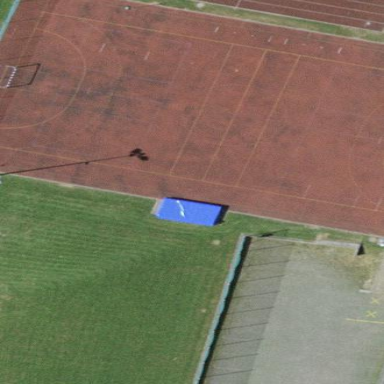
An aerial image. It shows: Soccer pitch with tartan surface for leisure sports activities.